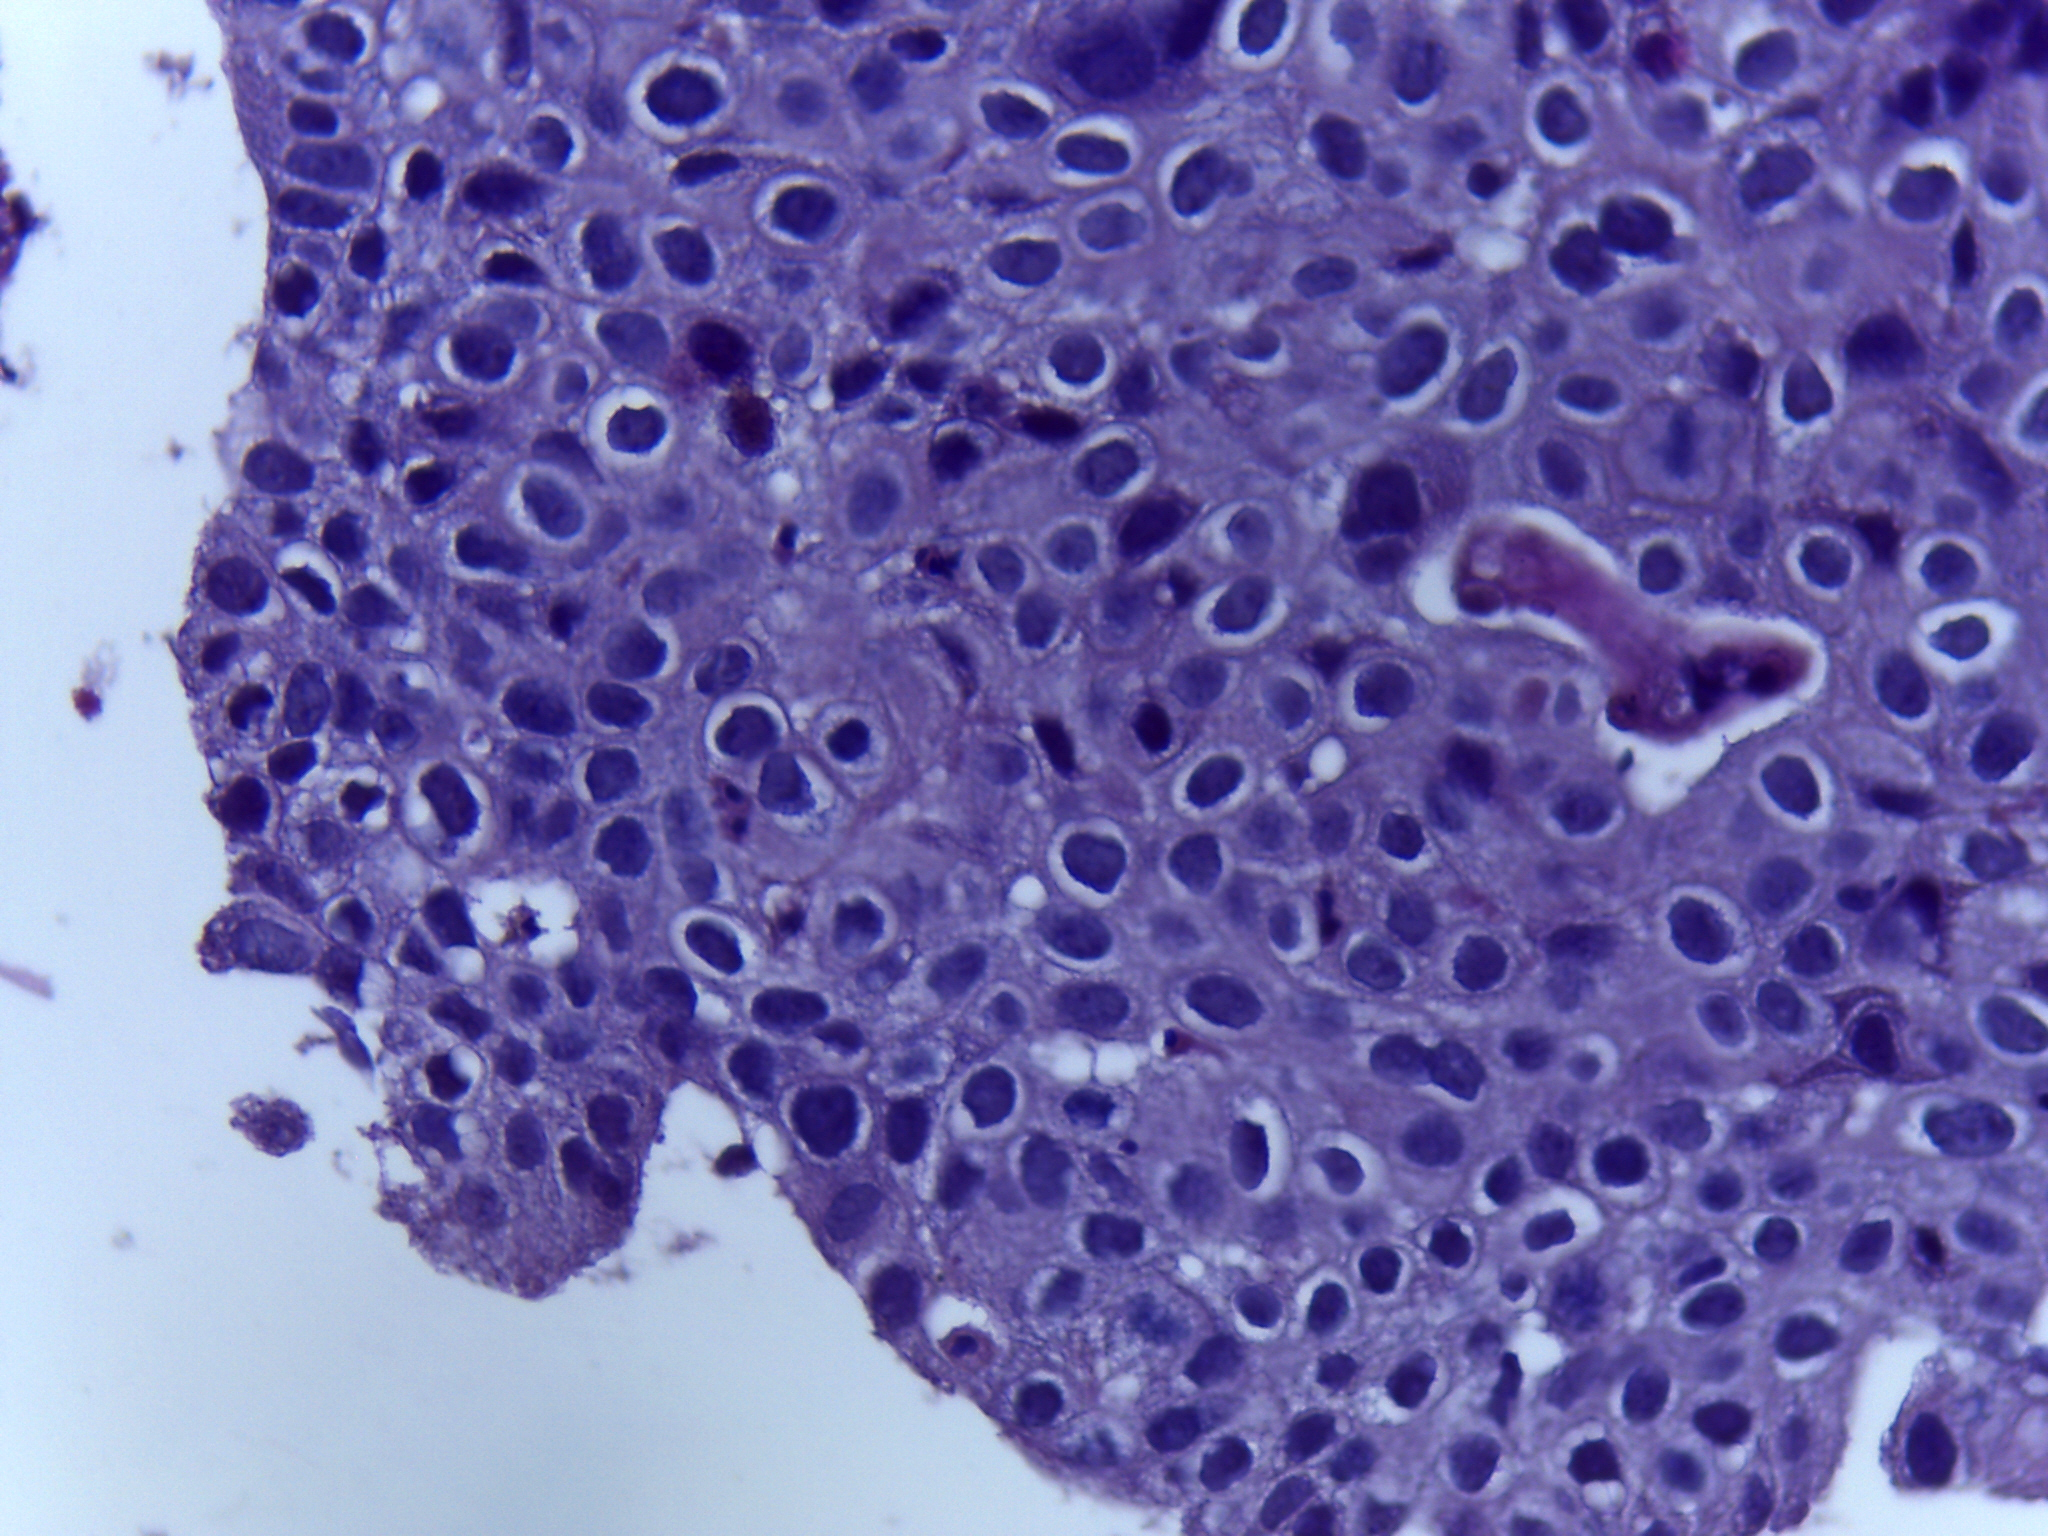
Diagnosis: OSCC